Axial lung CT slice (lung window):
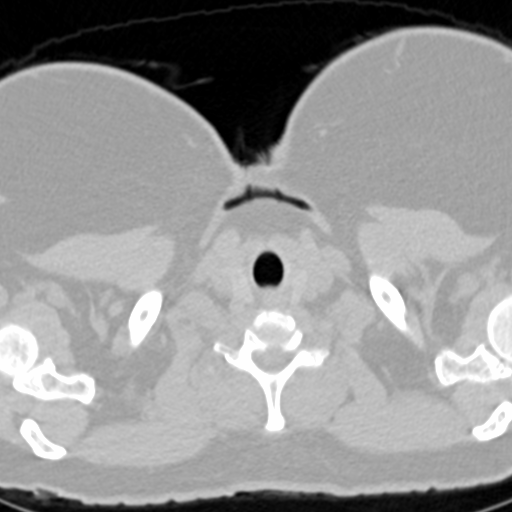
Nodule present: no